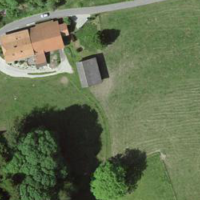
EUNIS habitat code: 52
Species observed at this site:
Lamium galeobdolon